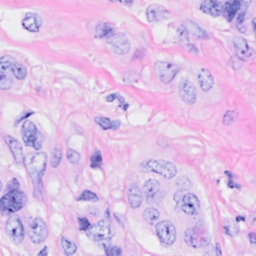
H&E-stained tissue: Breast